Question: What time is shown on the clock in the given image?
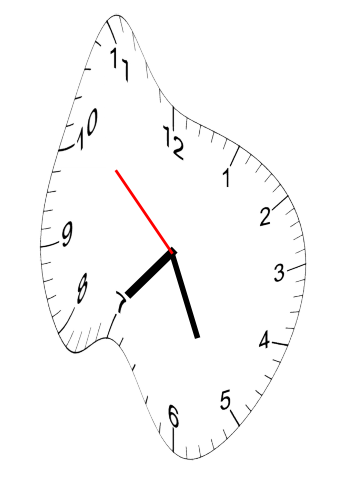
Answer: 07:25:52